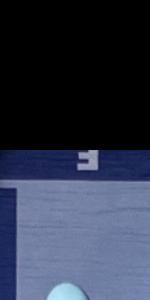
Label: Empty